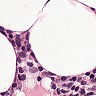
Metastatic tissue present: no